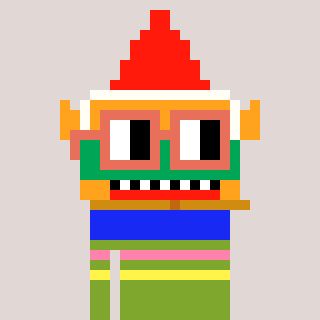
a pixel art character with square orange glasses, a gnome-shaped head and a slimegreen-colored body on a warm background